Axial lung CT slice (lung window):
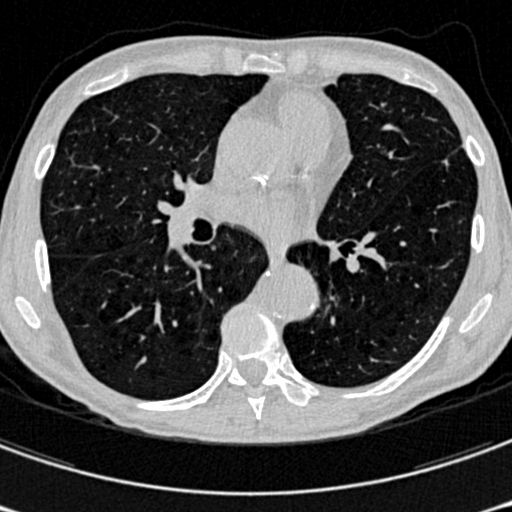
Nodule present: no